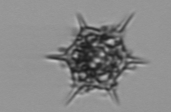
Label: Dictyocha